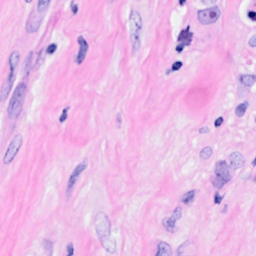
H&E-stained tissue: Breast